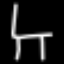
Label: chair